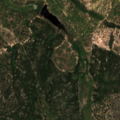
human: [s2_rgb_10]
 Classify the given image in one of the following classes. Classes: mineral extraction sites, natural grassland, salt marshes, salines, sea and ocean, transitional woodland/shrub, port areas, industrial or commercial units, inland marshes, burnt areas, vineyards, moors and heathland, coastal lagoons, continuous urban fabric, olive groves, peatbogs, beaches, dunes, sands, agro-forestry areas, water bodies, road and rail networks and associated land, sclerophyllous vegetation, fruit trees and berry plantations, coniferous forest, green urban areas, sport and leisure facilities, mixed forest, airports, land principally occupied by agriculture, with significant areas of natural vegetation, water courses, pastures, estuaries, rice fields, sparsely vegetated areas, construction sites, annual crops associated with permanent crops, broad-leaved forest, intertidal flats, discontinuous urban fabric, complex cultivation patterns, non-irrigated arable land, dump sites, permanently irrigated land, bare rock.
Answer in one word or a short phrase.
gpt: continuous urban fabric